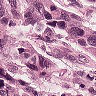
Metastatic tissue present: yes